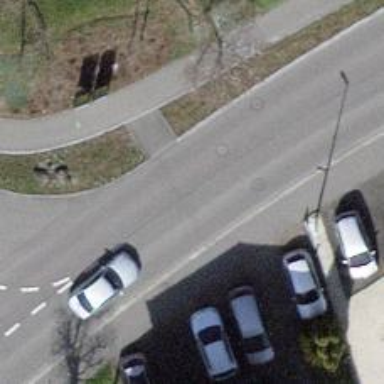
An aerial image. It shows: Unmarked road crossing.